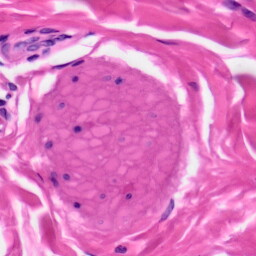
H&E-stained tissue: Skin